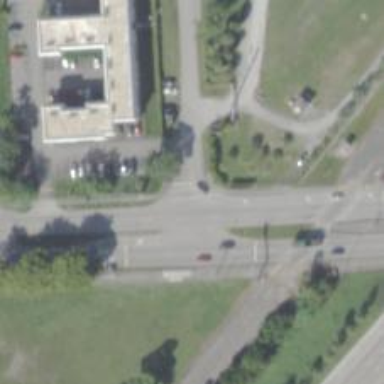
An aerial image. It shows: Asphalt footway with uncontrolled crossing. The crossing has lines markings.